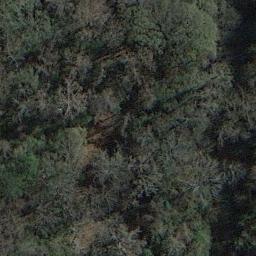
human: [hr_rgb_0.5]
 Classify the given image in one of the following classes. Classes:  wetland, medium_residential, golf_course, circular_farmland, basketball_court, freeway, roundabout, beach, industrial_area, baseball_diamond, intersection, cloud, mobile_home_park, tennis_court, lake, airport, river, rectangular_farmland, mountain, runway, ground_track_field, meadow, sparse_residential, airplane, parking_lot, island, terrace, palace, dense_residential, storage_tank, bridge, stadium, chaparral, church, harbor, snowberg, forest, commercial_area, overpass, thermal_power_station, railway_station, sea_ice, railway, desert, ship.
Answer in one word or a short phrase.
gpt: forest